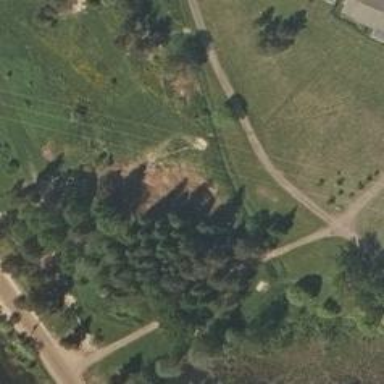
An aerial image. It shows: Disc golf basket.